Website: walmart
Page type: billing-address
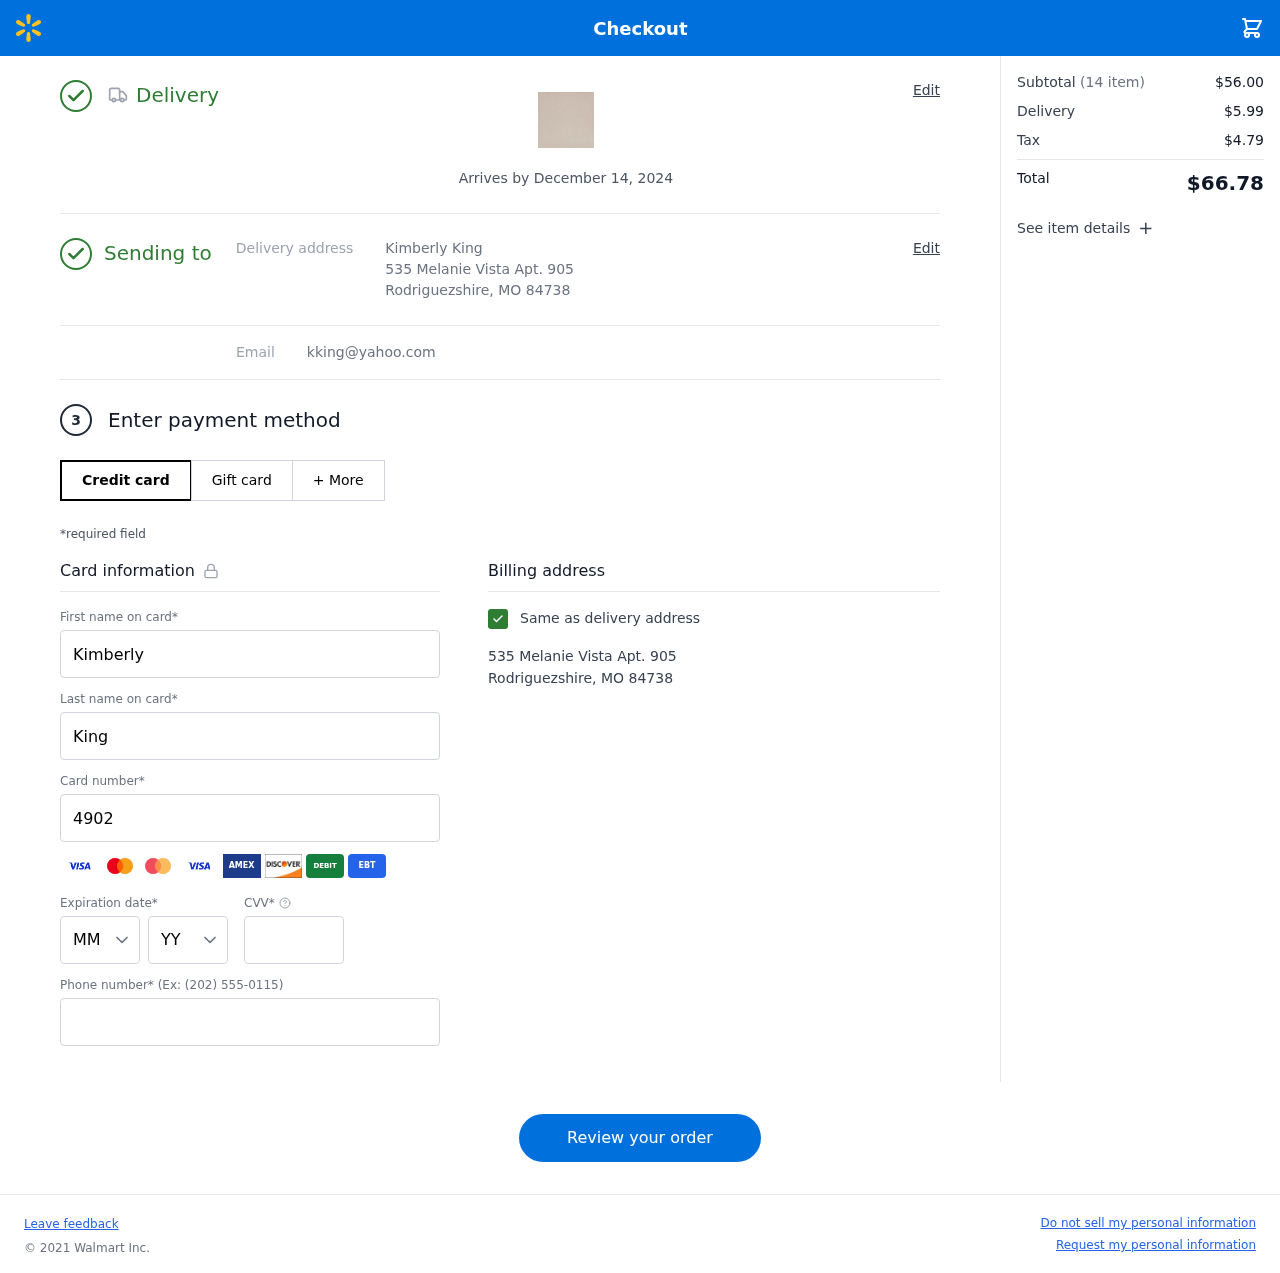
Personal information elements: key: PII_CARD_CVV
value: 003
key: PII_CARD_EXPIRY_MONTH
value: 11
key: PII_CARD_EXPIRY_YEAR
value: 30
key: PII_CARD_NUMBER
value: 4902 0459 2456 0598
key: PII_EMAIL
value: kking@yahoo.com
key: PII_FIRSTNAME
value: Kimberly
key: PII_FULLNAME
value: Kimberly King
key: PII_LASTNAME
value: King
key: PII_PHONE
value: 9944836878
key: PII_STREET
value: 535 Melanie Vista Apt. 905
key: PII_CITY_STATE_ZIP
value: Rodriguezshire, MO 84738
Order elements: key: ORDER_DELIVERY_DATE
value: Arrives by December 14, 2024
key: ORDER_NUM_ITEMS
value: (14 item)
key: ORDER_SUBTOTAL
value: $56.00
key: ORDER_SHIPPING_COST
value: $5.99
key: ORDER_TAX
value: $4.79
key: ORDER_TOTAL
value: $66.78